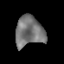
Tissue: lung
Cell type: Epithelial cells
Senescence score: 0.1744
Nuclear area (px): 840
Mean DAPI intensity: 117.461